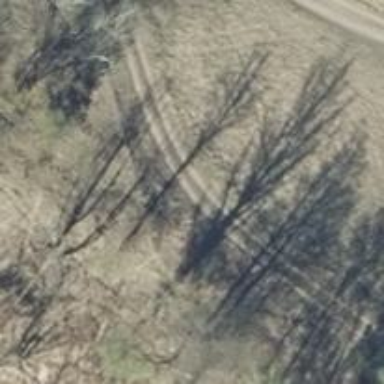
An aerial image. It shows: Sandy track road with grade3 tracktype.